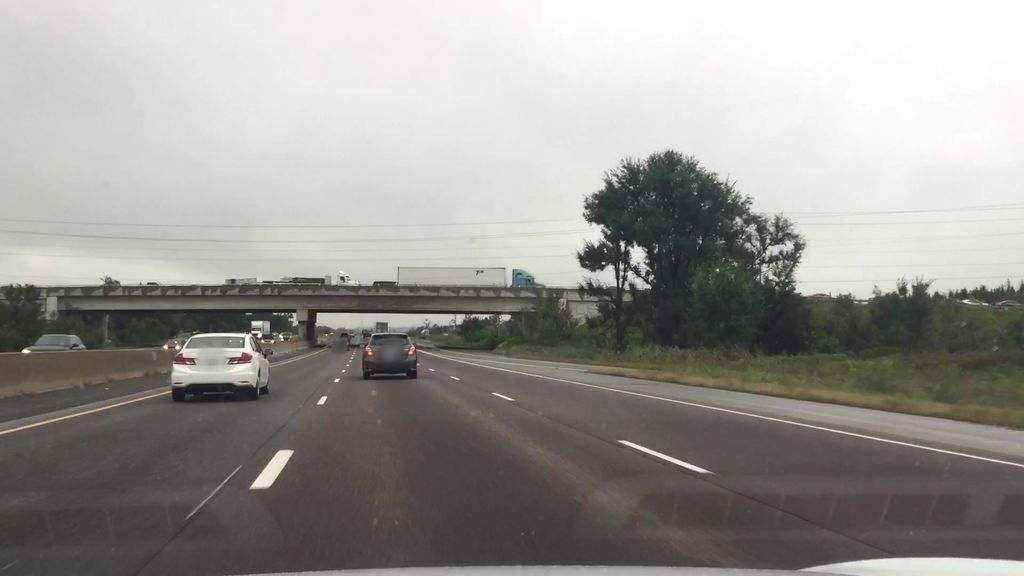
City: kitchener-waterloo